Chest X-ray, AP view. Patient: 23 years old, sex F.
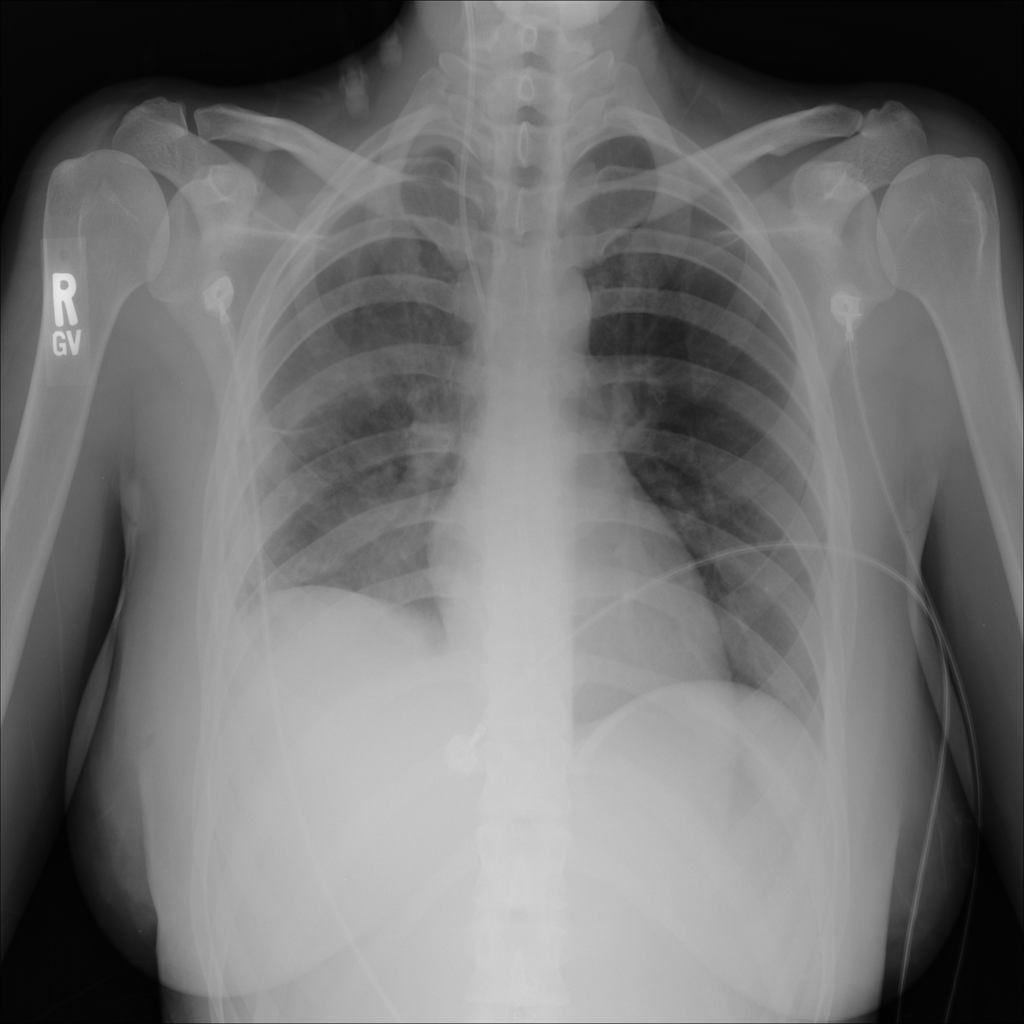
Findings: Consolidation, Infiltration, Pneumothorax